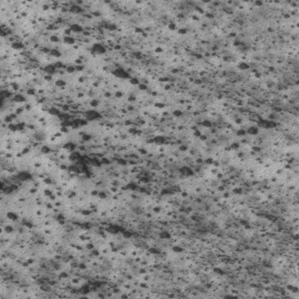
Label: frost